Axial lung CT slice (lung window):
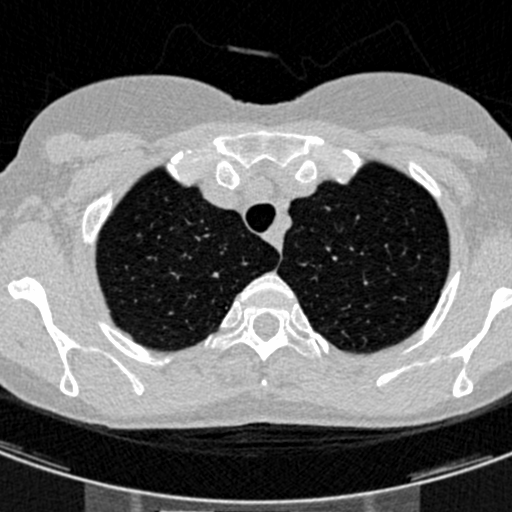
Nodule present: no